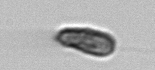
Label: Pseudochattonella_farcimen